Current action and preconditions to check: trajectory_clear

Your task: For each precondition in the list above, predict whether it will hold at this action.

Consider the current scene as observed from the mobile robot's camera, and analyze the predicted future states of all dynamic agents (e.g., people, animals, vehicles, or any moving entities) within the NEXT SECOND.

IMPORTANT: Only answer "very likely" if you are absolutely certain—based on strong, clear evidence—that a dynamic agent will violate the precondition in the predicted future state. Do NOT answer "very likely" for unlikely, ambiguous, or low-probability risks.

Ask yourself for each precondition: Is there a high probability, with clear and convincing evidence, that the predicted future states of any dynamic agent will interfere with the predicted future state of the currently executing action within the NEXT SECOND, causing that precondition to fail?

Assess the risk level based on these predictions. Use "likely" or "very likely" if motions create a clear risk of interference.

Use "neutral" or "improbable" if agents are nearby but their predicted paths are clearly diverging or non-conflicting.

Failure Risk Categories: "very improbable", "improbable", "neutral", "likely", "very likely"

Answer Format: Output ONLY the probability_of_failure value from these categories: "very improbable", "improbable", "neutral", "likely", "very likely"

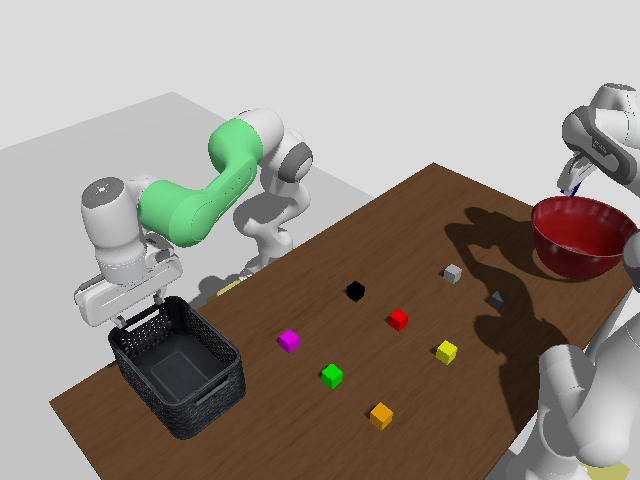

Answer: very improbable